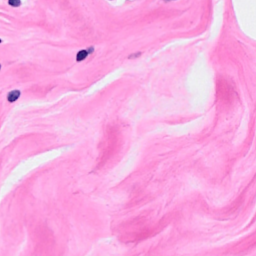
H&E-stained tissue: Breast